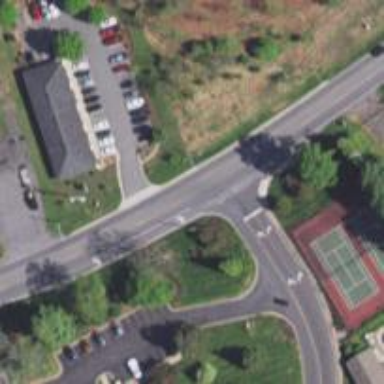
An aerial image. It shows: Road with stop sign.